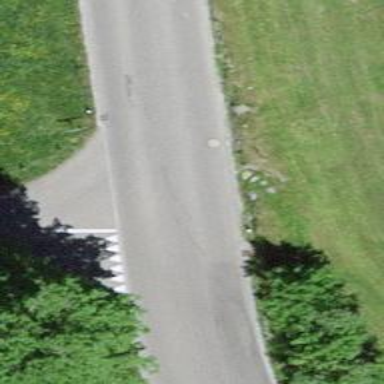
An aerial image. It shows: Tertiary road with asphalt surface and no sidewalk.